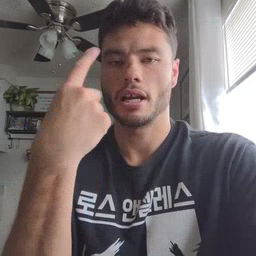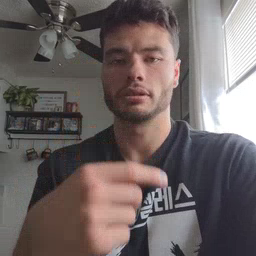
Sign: face